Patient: sex M, age 23
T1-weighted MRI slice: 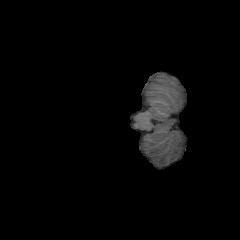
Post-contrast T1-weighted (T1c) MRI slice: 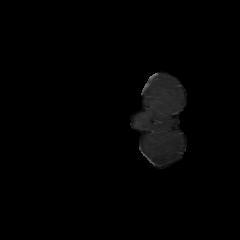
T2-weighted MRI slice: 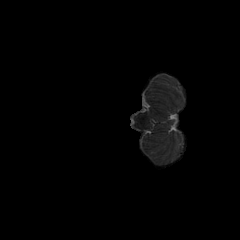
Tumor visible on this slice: no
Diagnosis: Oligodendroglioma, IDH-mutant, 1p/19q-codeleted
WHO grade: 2